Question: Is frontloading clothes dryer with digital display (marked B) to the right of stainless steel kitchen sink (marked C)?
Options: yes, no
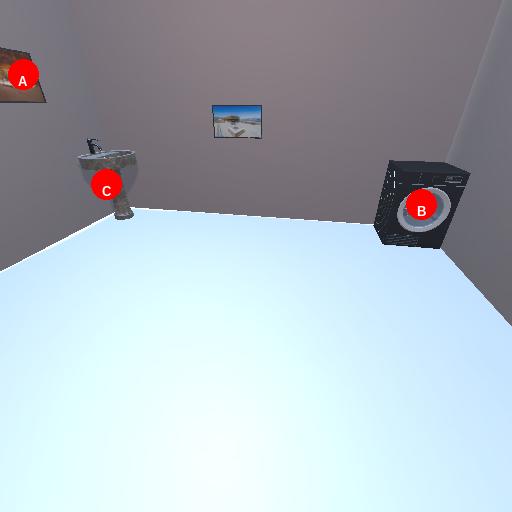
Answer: yes